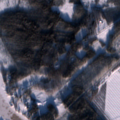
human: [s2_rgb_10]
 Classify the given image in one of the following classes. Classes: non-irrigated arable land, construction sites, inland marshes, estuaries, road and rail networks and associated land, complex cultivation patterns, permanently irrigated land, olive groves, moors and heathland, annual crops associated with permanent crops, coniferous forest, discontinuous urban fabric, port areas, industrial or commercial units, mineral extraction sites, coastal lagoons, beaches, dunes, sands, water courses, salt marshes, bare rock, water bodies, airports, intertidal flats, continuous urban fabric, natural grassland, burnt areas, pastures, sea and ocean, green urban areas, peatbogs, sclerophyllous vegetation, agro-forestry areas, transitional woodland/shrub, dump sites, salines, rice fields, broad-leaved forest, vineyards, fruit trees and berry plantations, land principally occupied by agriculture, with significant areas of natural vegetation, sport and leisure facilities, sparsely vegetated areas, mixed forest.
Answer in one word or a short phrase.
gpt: coniferous forest, mixed forest, transitional woodland/shrub, peatbogs, water courses